Question: I have a 'TabControl' with three 'TabPage''s ('tabPage1' & 'tabPage2' & 'tabPage3').In every page i have a 8 - 10 'textbox'. How i make for 'textbox, combobox, datetimepicker' - validation in Windows Form Application ?

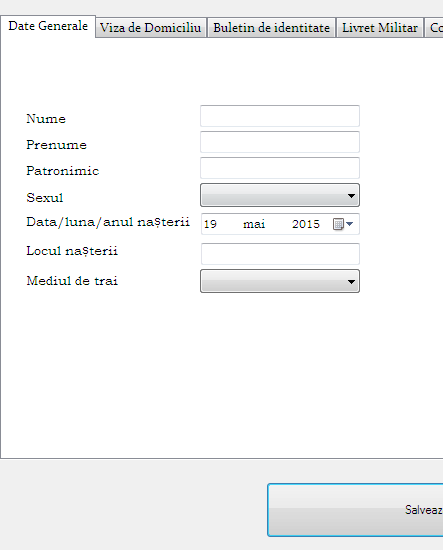
Answer: You can use 'Control''s <URL>.
I've created an example application.
It has a tab control with 2 pages:
- - - - - - - - - - -

Add an 'ErrorProvider' control from toolbox to the 'form'.
In 'form''s constructor, subscribe to validating events for all controls:
'''
textBox1.Validating += textBox_Validating;
textBox2.Validating += textBox_Validating;
textBox3.Validating += textBox_Validating;
textBox4.Validating += textBox_Validating;
textBox5.Validating += textBox_Validating;
comboBox1.Validating += comboBox_Validating;
comboBox2.Validating += comboBox_Validating;
comboBox3.Validating += comboBox_Validating;
dateTimePicker1.Validating += dateTimePicker1_Validating;
'''
Here are the events checking for empty value:
'''
bool IsValidated = true; //will be checked on button click
void dateTimePicker1_Validating(object sender, CancelEventArgs e)
{
DateTimePicker datetimepicker = sender as DateTimePicker;
if (datetimepicker.Value == null)
{
errorProvider1.SetError(datetimepicker, "Required");
IsValidated = false;
}
}
void comboBox_Validating(object sender, CancelEventArgs e)
{
ComboBox combo = sender as ComboBox;
if(combo.SelectedIndex == -1)
{
errorProvider1.SetError(combo, "Required");
IsValidated = false;
}
}
void textBox_Validating(object sender, CancelEventArgs e)
{
TextBox txtbox = sender as TextBox;
if (txtbox.Text == "" || txtbox.Text.Length > 2)
{
errorProvider1.SetError(txtbox, "Required");
IsValidated = false;
}
}
'''
'Validating''Submit'
To solve this problem, you can also validate all controls for all tabs on button click:
'''
private void btnSubmit_Click(object sender, EventArgs e)
{
//traverse all Tab Pages
foreach (TabPage tabpage in tabControl1.Controls.OfType<TabPage>())
{
foreach (TextBox txtbox in tabpage.Controls.OfType<TextBox>())
textBox_Validating(txtbox, null);
foreach (ComboBox combo in tabpage.Controls.OfType<ComboBox>())
comboBox_Validating(combo, null);
foreach (DateTimePicker date in tabpage.Controls.OfType<DateTimePicker>())
dateTimePicker1_Validating(date, null);
}
if (IsValidated)
MessageBox.Show("submitted");
else
MessageBox.Show("not submitted");
}
'''
It'll show the error against every control(see following snapshot) and will not submit the form.